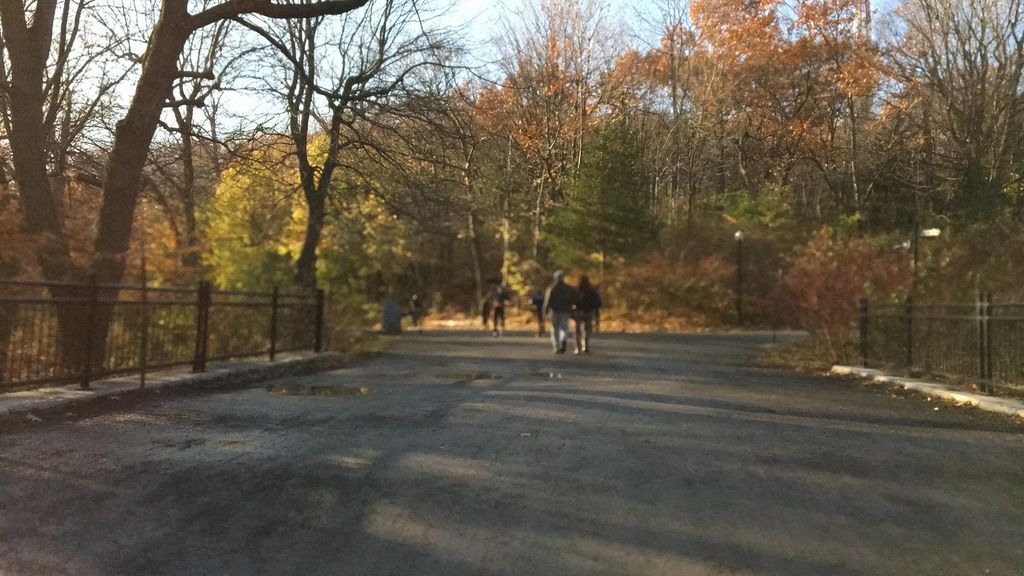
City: montreal